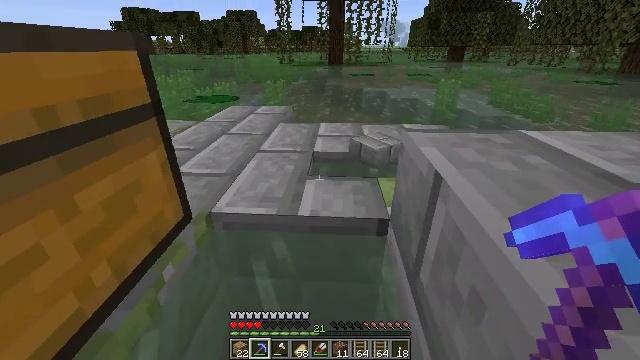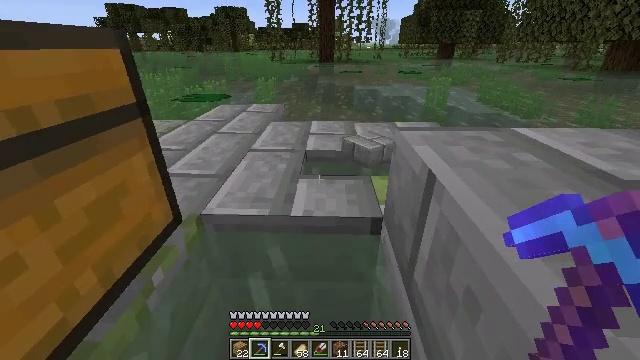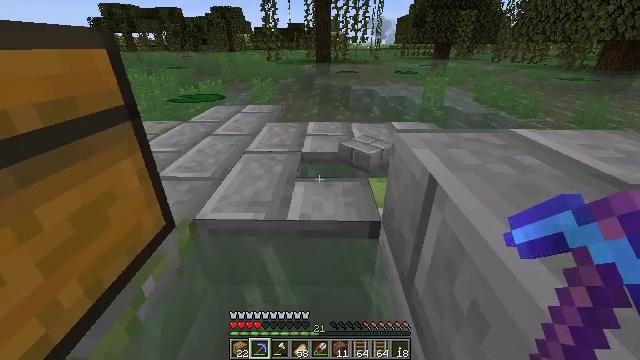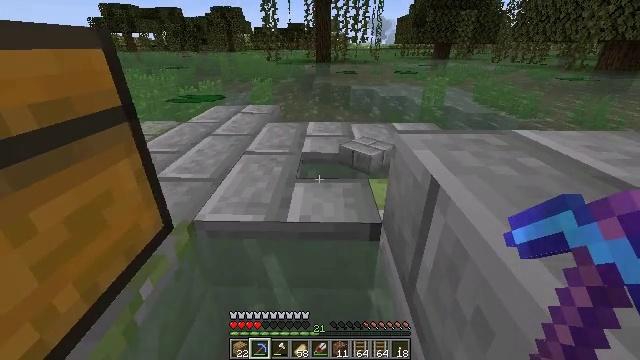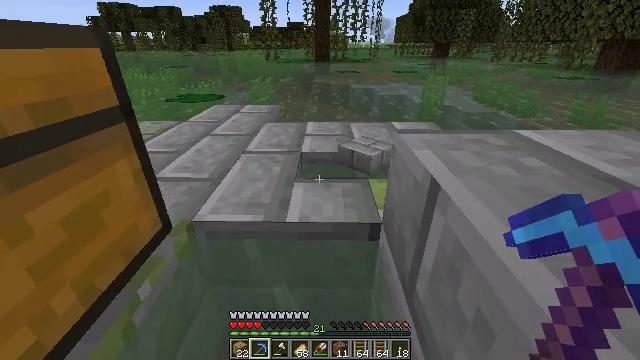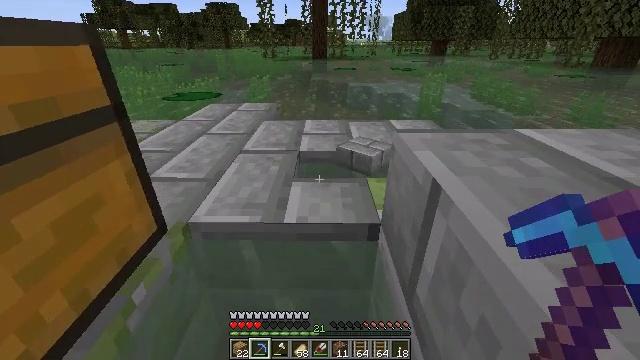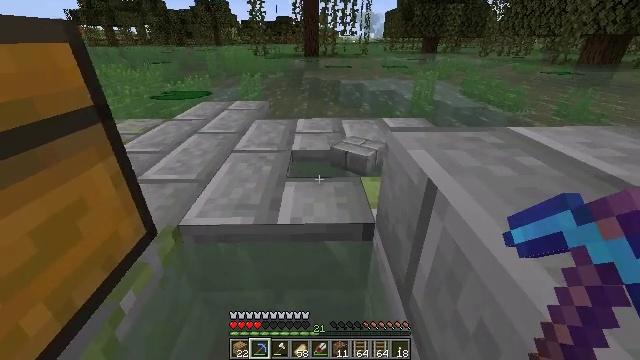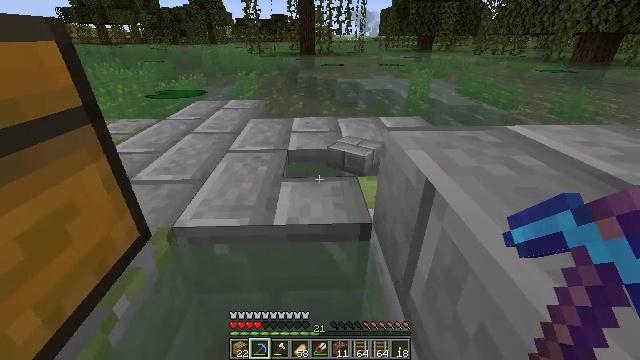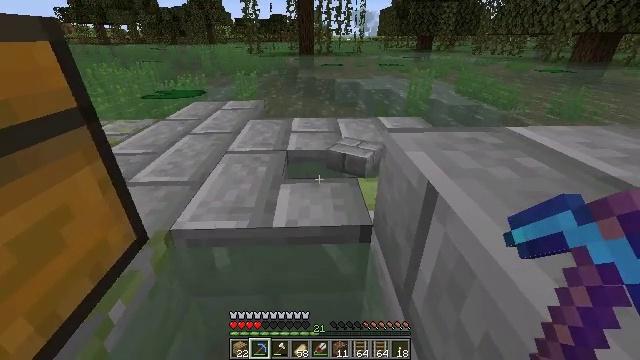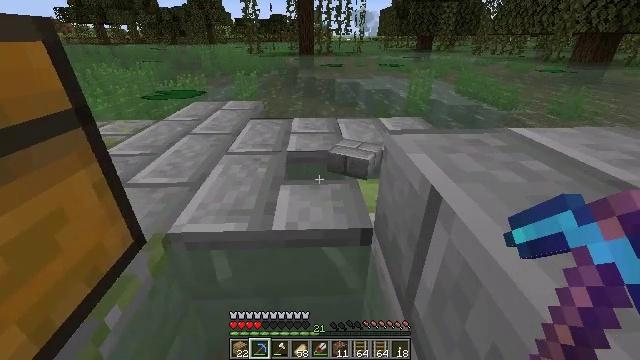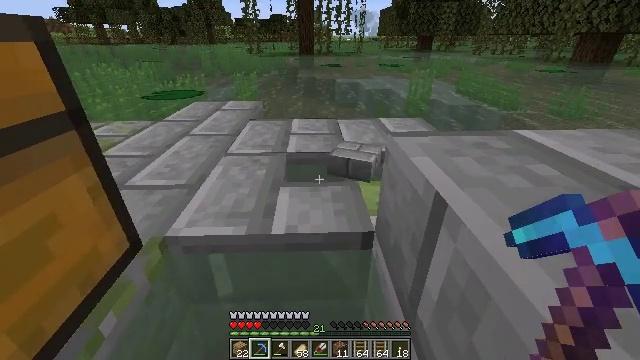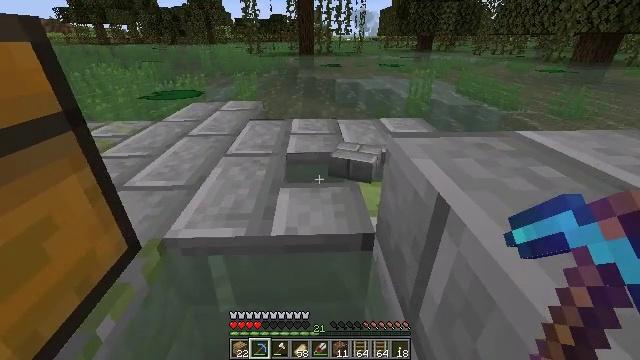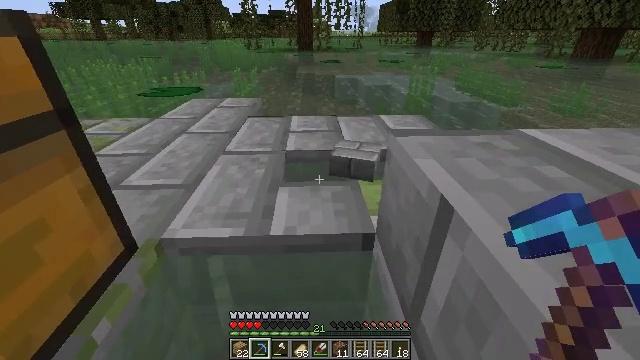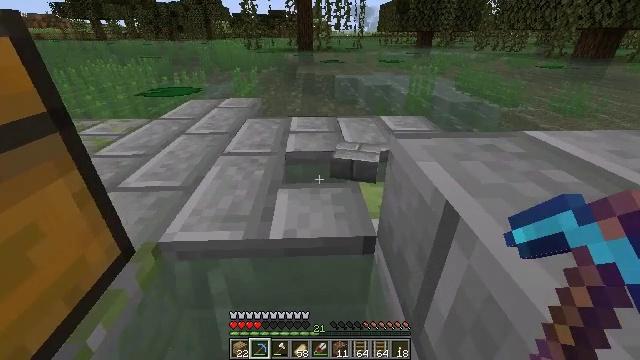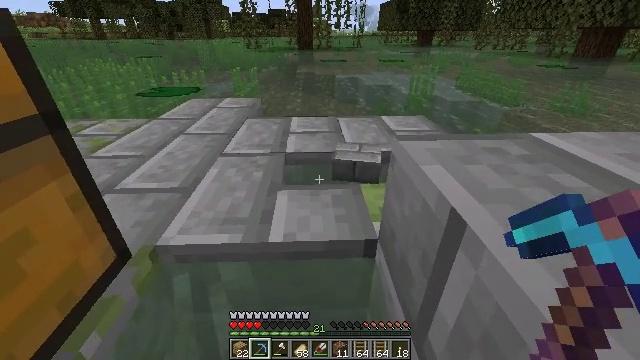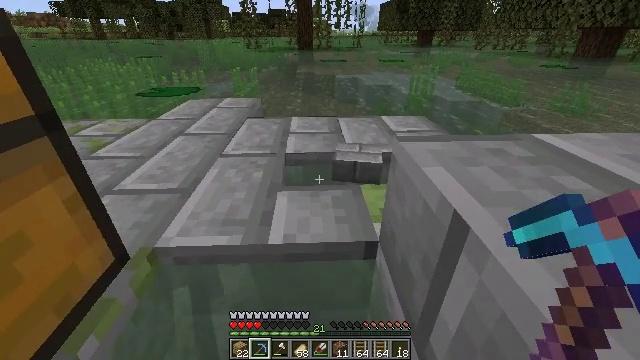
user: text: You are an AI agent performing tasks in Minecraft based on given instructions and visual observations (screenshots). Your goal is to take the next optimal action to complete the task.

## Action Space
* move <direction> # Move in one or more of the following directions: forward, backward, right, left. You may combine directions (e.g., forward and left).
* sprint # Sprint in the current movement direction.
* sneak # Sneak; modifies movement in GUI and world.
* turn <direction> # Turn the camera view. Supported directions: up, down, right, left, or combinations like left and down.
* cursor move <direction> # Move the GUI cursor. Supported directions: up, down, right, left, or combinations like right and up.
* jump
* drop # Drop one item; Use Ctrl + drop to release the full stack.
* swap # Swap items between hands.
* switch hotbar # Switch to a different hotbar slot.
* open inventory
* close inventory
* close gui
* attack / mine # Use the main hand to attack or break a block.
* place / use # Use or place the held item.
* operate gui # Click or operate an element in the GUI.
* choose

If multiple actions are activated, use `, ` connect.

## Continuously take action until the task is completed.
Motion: motion action
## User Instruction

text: Drop a stone brick slab.
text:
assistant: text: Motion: move forward, sprint, turn right, jump
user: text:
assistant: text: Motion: move forward, sprint, jump
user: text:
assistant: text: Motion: move forward, sprint, jump
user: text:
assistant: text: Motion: move forward, sprint, jump
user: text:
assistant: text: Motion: move forward, sprint, jump
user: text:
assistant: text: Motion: move forward, turn right, jump
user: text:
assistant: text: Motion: move forward, jump
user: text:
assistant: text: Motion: move forward, jump
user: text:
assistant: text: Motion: move forward, sprint, jump
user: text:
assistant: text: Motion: move forward, sprint, jump
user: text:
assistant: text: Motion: move forward, sprint, jump
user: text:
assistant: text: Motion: move forward, sprint, jump
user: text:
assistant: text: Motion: move forward, jump
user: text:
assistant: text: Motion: move forward, jump
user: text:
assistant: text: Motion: move forward, sprint, jump
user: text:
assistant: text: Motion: move forward, sprint, jump
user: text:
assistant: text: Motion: move forward, sprint, jump
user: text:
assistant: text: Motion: move forward, sprint, jump
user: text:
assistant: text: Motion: move forward, jump
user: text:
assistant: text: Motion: move forward, jump
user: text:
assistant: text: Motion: move forward, jump
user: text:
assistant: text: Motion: move forward, jump
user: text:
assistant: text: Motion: move forward, sprint, jump
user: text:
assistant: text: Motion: move forward, sprint, jump
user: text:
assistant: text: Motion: move forward, sprint, jump
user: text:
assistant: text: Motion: move forward, jump
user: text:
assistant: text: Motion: move forward, jump
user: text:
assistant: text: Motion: move forward, jump
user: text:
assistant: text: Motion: move forward, sprint, jump
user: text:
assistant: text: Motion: move forward, sprint, jump